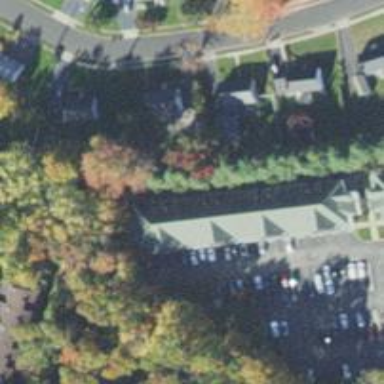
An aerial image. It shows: Preparatory school.